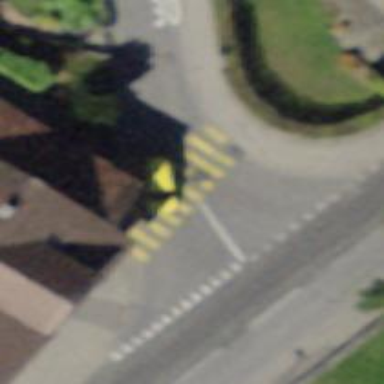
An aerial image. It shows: Crossing on the road.